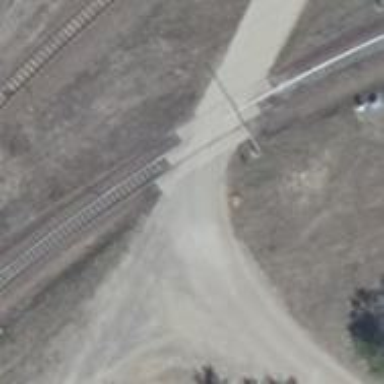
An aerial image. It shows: Gravel track with grade 2 quality.